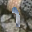
Label: 1